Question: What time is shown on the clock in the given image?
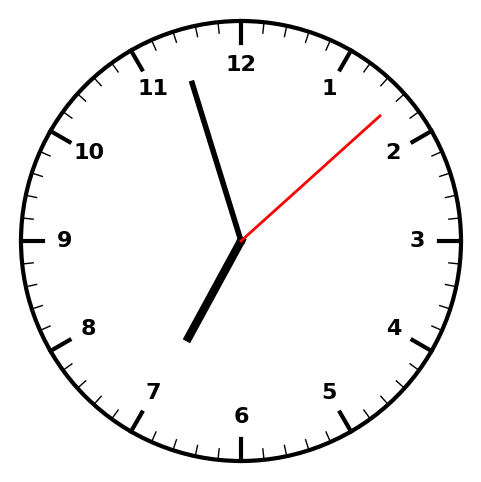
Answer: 06:57:08